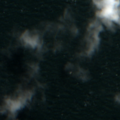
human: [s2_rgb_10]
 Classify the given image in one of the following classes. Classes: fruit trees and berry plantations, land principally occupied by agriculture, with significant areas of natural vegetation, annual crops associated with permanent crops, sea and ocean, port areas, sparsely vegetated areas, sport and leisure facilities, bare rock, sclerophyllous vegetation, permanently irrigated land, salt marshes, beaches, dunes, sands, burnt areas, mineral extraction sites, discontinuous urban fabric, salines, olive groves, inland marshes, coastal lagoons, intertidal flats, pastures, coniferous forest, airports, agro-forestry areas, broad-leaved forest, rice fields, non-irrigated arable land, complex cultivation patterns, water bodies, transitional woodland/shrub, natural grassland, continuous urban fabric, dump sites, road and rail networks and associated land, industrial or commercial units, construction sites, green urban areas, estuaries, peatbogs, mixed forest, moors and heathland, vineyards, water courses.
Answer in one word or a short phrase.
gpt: sea and ocean